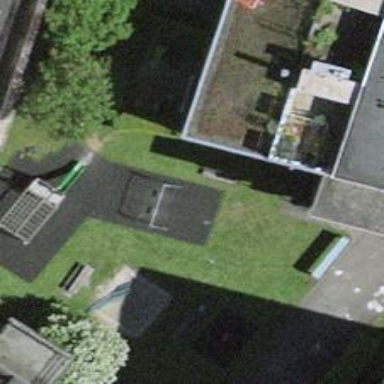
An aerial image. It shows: Playground area for leisure activities on the land.